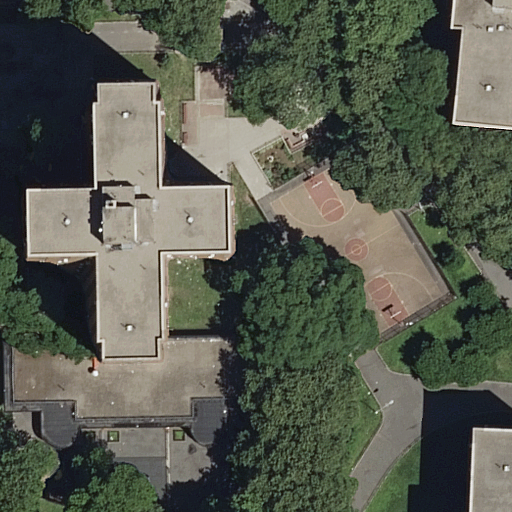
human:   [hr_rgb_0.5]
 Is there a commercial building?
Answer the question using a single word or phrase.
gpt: no

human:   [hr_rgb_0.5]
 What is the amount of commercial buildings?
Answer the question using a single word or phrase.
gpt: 0

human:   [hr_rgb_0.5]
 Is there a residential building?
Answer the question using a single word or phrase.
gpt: yes

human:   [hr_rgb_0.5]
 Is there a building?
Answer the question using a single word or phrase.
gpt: yes

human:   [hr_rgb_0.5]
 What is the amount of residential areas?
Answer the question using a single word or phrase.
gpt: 1

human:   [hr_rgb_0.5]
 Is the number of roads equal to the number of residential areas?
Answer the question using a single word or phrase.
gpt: no

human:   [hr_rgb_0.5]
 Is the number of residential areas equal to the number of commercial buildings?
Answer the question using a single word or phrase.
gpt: no

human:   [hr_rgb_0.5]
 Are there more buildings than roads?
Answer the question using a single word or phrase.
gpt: no

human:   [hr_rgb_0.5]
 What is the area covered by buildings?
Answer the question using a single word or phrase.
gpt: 2346m2

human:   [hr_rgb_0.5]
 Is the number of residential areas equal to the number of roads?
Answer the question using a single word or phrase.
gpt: no

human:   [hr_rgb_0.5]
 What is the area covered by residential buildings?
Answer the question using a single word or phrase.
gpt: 2346m2

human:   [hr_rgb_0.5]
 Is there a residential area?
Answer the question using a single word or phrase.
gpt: yes

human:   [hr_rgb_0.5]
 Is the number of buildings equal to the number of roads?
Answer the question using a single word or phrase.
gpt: no

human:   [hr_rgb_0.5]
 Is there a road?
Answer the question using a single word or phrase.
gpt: yes

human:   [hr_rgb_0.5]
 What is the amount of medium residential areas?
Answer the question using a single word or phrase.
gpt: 0

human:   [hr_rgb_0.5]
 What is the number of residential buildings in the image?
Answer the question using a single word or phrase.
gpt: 3

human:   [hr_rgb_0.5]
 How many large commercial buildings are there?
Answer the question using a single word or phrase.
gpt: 0

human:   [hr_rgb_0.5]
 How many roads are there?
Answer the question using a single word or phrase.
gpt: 4

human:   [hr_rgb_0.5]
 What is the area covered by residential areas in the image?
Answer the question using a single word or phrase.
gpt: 9174m2

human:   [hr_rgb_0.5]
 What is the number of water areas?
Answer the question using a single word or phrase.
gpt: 0

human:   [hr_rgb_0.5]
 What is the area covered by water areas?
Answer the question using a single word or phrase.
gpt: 0m2

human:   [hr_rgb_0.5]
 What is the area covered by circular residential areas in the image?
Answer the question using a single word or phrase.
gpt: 0m2

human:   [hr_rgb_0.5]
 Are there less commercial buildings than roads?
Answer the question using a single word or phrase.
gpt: yes

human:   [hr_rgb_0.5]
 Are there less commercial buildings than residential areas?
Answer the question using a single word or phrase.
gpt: yes

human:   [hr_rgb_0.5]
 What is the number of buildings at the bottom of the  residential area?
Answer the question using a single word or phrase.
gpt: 3

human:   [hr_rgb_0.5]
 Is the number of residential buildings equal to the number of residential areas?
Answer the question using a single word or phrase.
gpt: no

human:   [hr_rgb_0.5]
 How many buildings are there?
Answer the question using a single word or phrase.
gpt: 3

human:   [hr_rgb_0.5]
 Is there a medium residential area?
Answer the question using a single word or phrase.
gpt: no

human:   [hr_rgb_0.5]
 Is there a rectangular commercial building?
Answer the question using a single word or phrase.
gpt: no

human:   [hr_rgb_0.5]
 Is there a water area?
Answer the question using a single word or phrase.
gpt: no

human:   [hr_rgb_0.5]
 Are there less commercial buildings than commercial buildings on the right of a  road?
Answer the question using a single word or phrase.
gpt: no

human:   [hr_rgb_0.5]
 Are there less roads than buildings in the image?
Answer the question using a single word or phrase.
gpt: no

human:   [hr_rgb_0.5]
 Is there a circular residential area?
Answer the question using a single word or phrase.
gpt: no

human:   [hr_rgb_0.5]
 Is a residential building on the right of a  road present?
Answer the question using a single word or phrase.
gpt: yes

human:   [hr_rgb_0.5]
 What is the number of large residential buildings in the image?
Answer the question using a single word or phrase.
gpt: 1

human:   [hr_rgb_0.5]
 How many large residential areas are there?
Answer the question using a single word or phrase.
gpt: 1

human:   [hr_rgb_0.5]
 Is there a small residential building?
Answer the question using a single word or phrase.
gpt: no

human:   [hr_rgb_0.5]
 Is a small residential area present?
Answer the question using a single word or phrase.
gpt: no

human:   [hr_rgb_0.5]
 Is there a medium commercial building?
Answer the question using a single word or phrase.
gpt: no

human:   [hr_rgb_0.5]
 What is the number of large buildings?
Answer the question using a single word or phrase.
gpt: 1

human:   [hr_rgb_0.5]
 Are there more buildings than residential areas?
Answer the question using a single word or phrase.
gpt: yes

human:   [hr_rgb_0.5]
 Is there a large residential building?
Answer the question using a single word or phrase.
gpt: yes

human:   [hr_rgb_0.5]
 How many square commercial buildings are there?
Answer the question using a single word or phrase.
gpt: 0

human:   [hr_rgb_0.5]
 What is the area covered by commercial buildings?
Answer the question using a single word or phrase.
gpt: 0m2

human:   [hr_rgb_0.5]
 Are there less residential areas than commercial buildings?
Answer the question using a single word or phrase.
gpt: no

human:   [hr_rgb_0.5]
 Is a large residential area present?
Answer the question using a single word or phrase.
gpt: yes

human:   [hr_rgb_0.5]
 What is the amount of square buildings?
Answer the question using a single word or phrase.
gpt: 0

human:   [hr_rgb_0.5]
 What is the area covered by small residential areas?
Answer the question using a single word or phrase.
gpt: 0m2

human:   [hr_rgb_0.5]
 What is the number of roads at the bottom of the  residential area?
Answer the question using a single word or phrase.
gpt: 4

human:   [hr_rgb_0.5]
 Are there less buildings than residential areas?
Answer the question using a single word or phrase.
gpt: no

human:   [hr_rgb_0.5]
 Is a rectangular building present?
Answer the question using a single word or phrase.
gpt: yes

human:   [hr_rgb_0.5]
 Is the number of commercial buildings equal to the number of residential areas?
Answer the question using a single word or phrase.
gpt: no

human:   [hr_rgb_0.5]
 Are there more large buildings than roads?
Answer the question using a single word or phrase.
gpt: no

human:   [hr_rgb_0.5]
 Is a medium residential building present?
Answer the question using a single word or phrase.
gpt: yes

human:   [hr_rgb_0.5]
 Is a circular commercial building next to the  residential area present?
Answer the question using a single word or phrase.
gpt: no

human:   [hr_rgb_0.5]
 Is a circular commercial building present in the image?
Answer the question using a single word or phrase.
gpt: no

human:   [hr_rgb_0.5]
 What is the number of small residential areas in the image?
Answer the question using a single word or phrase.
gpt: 0

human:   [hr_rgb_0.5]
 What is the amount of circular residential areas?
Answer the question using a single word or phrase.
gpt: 0

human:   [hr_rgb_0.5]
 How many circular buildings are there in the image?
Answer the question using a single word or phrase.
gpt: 0

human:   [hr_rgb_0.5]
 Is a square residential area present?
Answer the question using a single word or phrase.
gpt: no

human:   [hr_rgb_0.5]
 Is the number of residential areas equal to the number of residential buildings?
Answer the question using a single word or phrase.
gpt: no

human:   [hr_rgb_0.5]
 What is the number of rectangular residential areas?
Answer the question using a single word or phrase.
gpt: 1

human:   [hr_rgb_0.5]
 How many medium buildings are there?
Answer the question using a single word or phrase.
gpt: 2

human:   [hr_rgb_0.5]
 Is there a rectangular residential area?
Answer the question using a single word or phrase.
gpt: yes